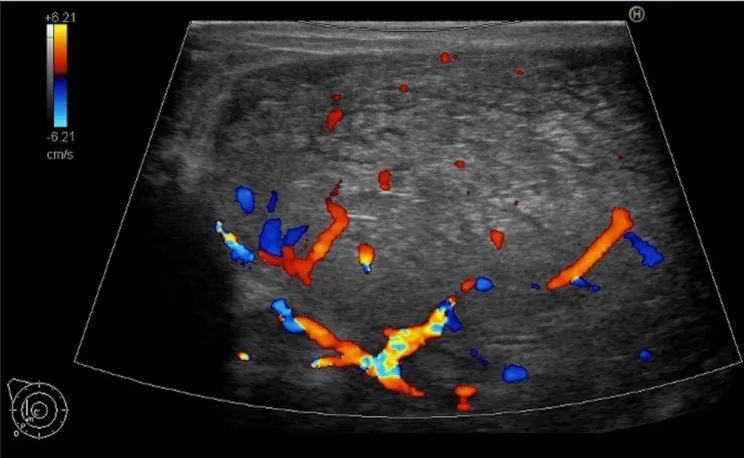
Breast ultrasonography and histopathological examination. Breast ultrasonography showed a lobulated mass with well-defined borders and abundant internal blood flow in the right breast.
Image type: radiology (ultrasound)